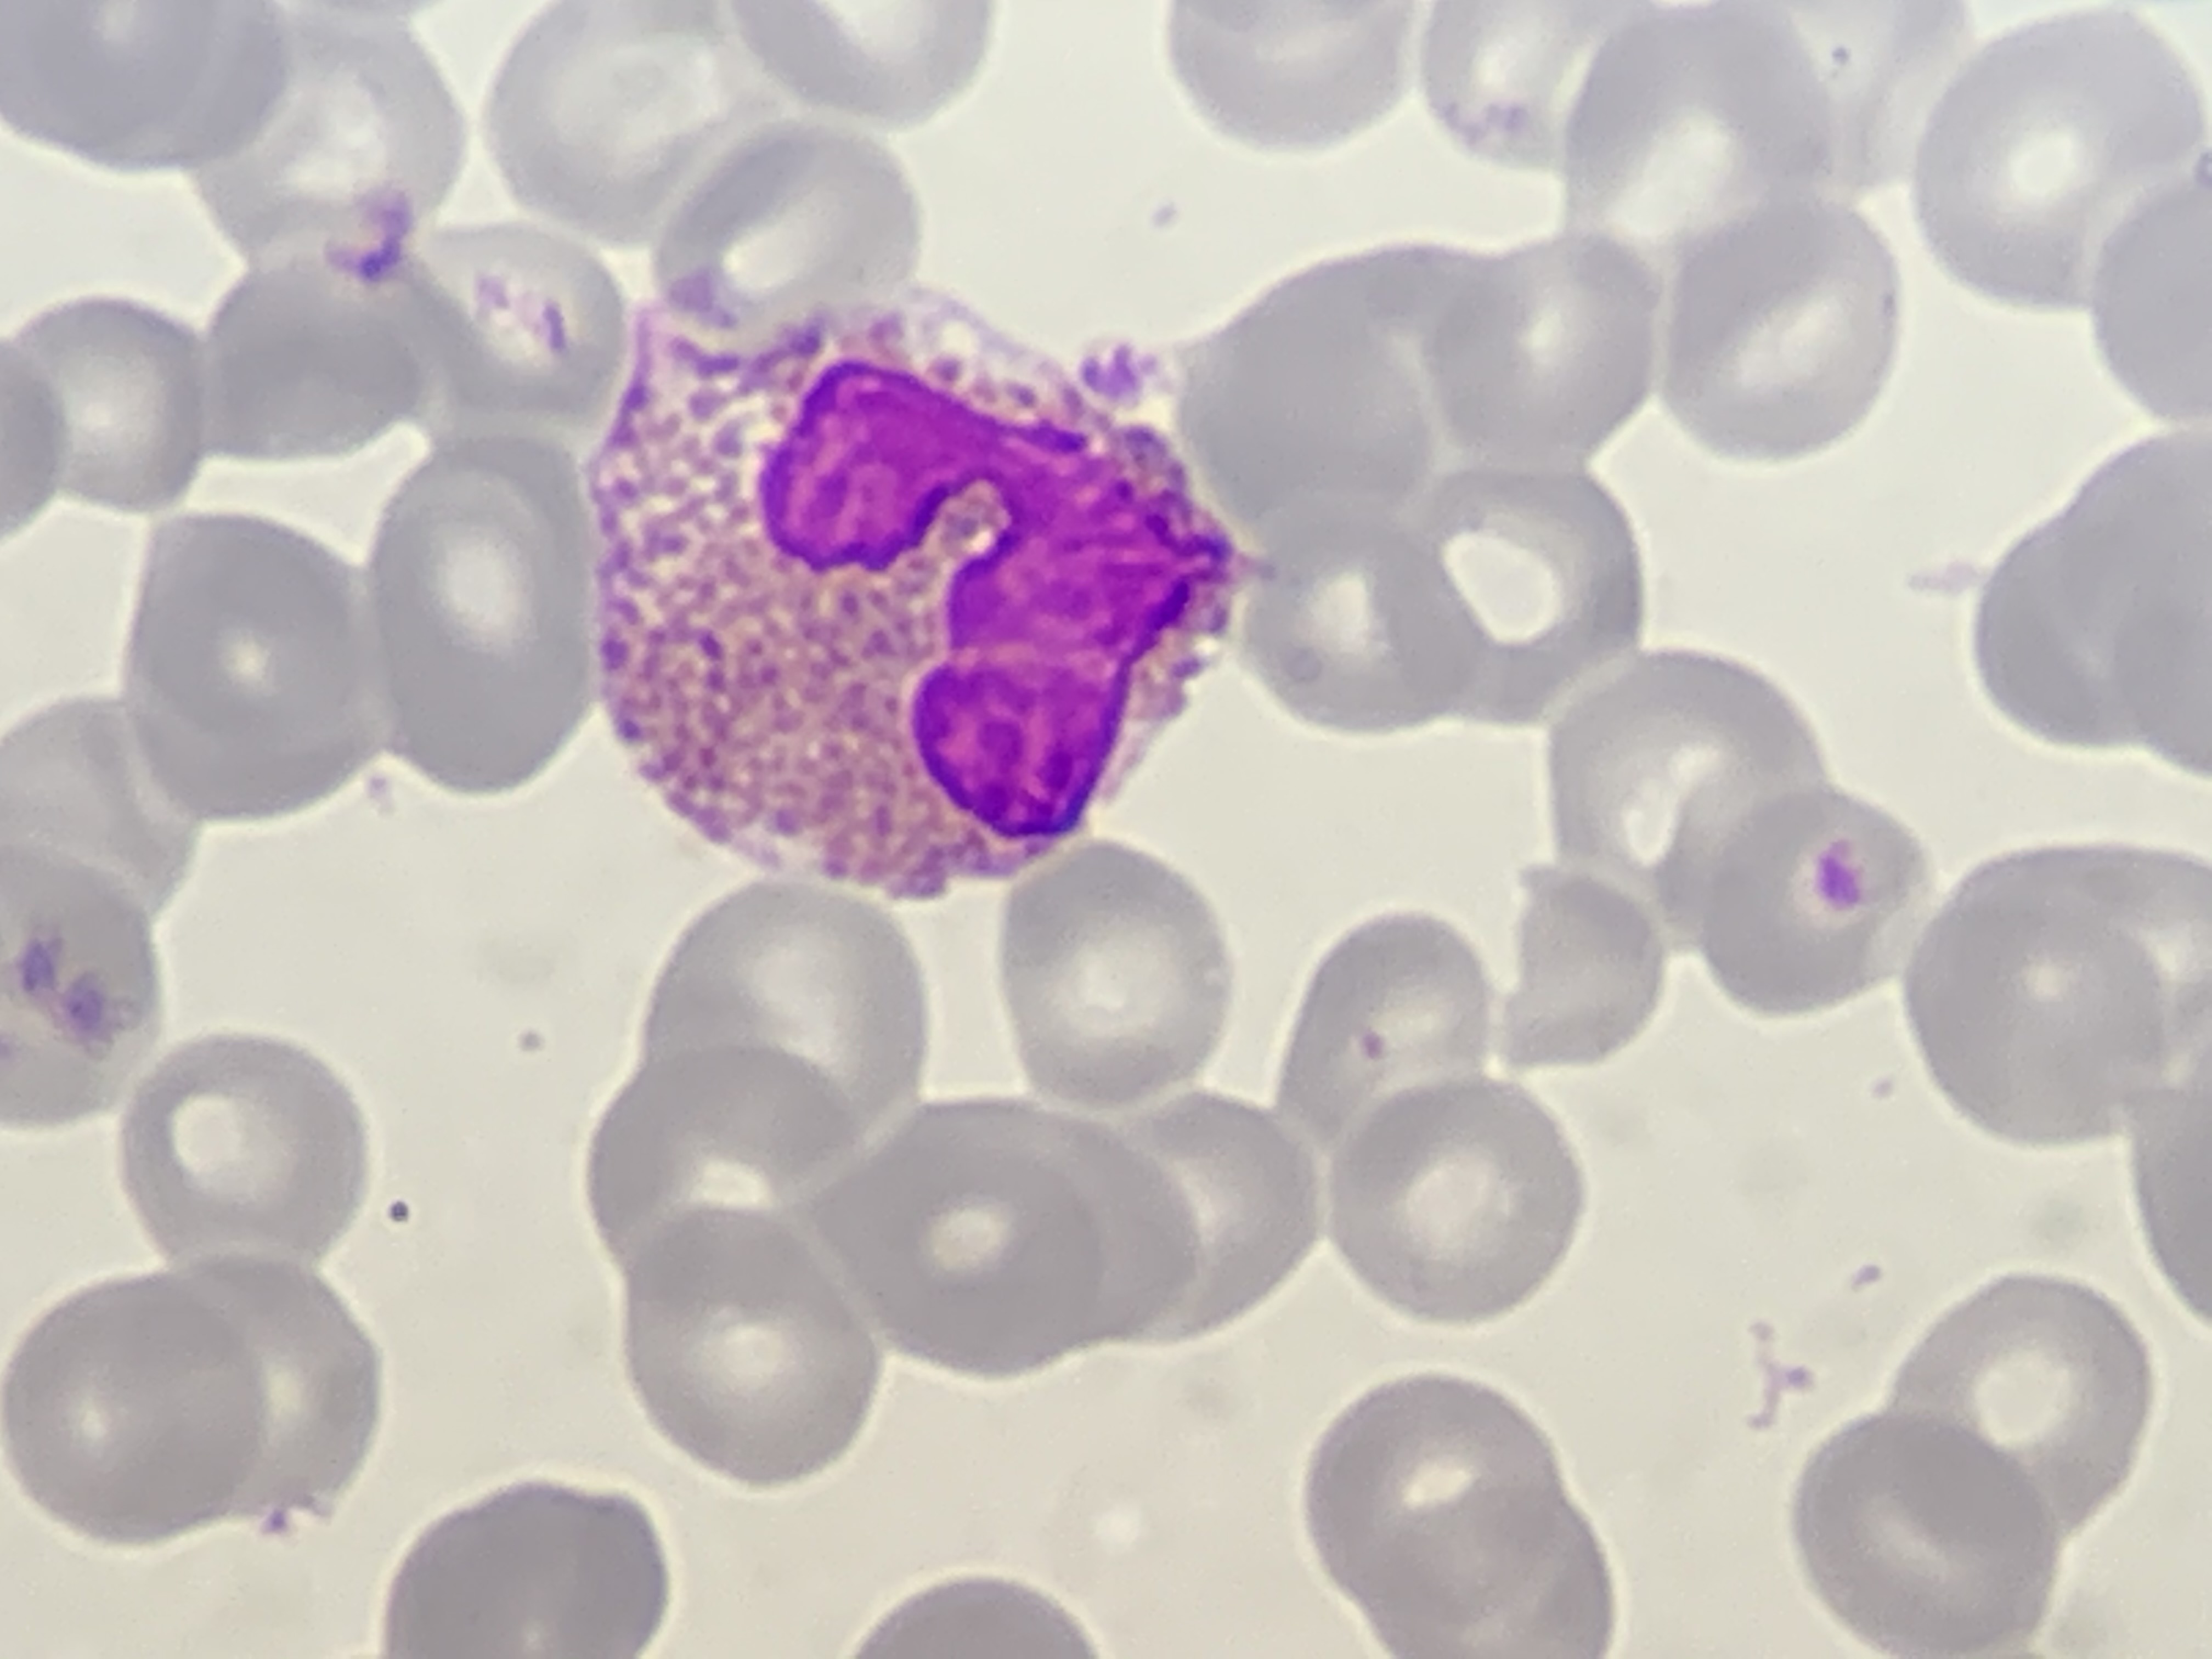
Cell type: EOSINOPHILS